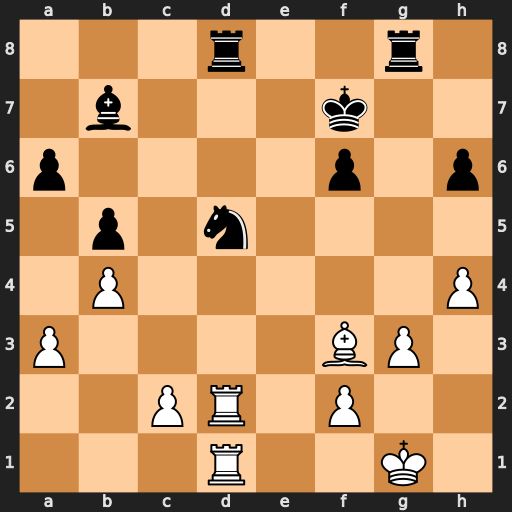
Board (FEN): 3r2r1/1b3k2/p4p1p/1p1n4/1P5P/P4BP1/2PR1P2/3R2K1
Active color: w
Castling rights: -
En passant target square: -
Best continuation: Bxd5+ Rxd5 Rxd5 Bxd5 Rxd5